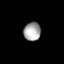
Tissue: lung
Cell type: Endothelial cells
Senescence score: 0.5939
Nuclear area (px): 305
Mean DAPI intensity: 166.987